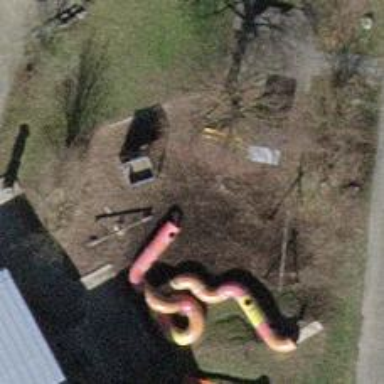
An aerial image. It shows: Playground with slide.